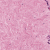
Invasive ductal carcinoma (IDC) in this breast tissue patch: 0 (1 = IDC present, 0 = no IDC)